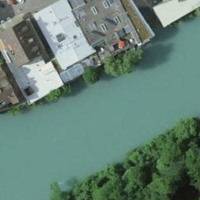
EUNIS habitat code: 54
Species observed at this site:
Phalacrocorax carbo
Anas platyrhynchos